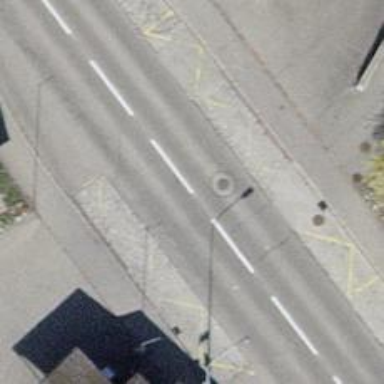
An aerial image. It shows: Public transport stop position.